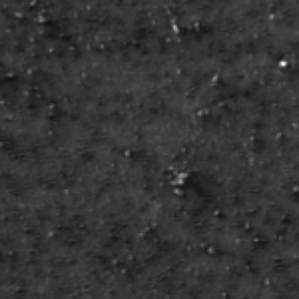
Label: frost